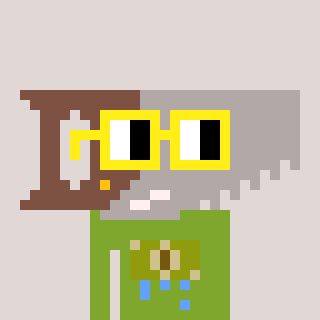
a pixel art character with square yellow glasses, a saw-shaped head and a slimegreen-colored body on a warm background